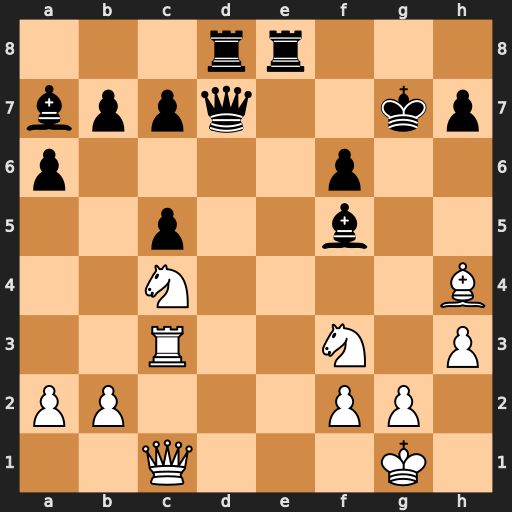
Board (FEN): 3rr3/bppq2kp/p4p2/2p2b2/2N4B/2R2N1P/PP3PP1/2Q3K1
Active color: w
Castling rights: -
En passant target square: -
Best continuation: Bxf6+ Kxf6 Qg5+ Ke6 Re3+